Question: I want to implement "tap on status bar to scroll to top" for my Trigger.io app that is using custom scrolling. Is there any way (e.g. an event) to detect this tap ot is a similiar feature planned for the future?

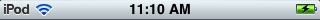
Answer: Per the trigger.io <URL> - . Hopefully someday we'll be able to write plug-ins.